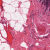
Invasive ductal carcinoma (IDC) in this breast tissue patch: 0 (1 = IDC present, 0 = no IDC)